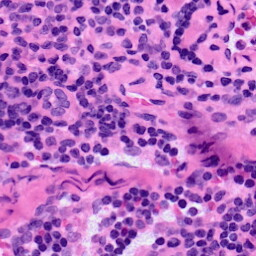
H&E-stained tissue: LymphNode